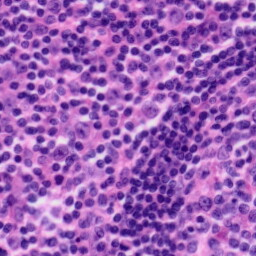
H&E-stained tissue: Tonsil